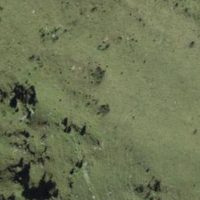
EUNIS habitat code: 23
Species observed at this site:
Arnica montana